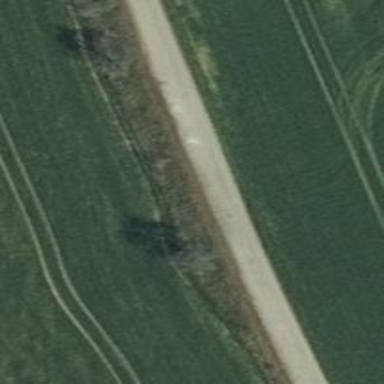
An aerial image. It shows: Gravel track with grade 3 tracktype.